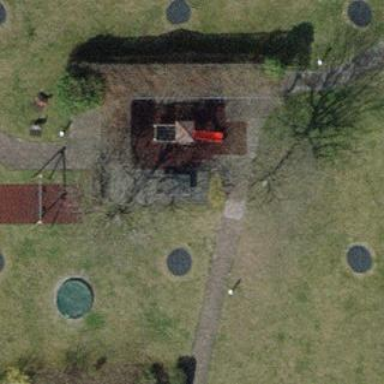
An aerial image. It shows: Playground area for leisure activities on the land.